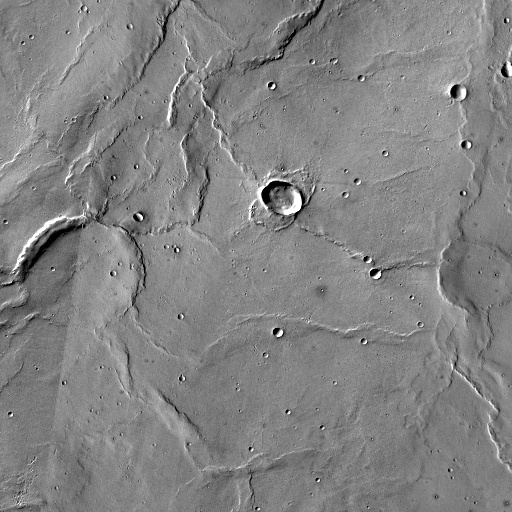
Crater classes present: Background, Other, Layered, Buried, Secondary